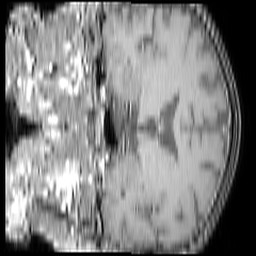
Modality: T1w
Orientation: coronal
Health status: ill
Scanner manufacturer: philips
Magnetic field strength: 3 T
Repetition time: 0.3787 s
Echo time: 0.002908 s